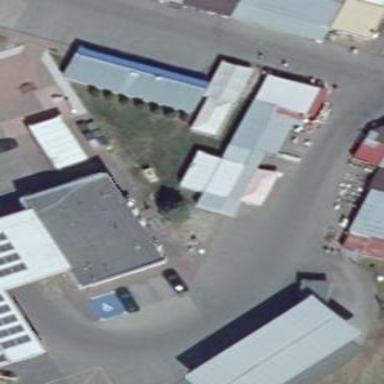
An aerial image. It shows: Building designated for providing fuel.